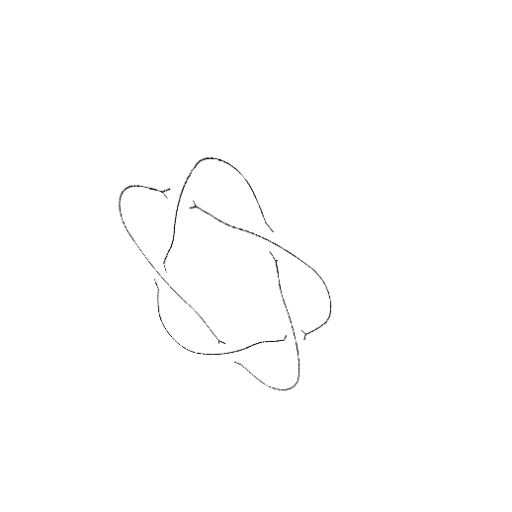
Crossing number: 5